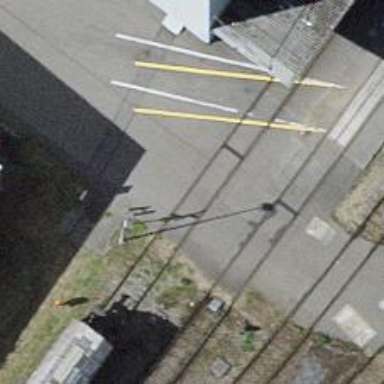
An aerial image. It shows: Level crossing along the railway.